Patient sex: M
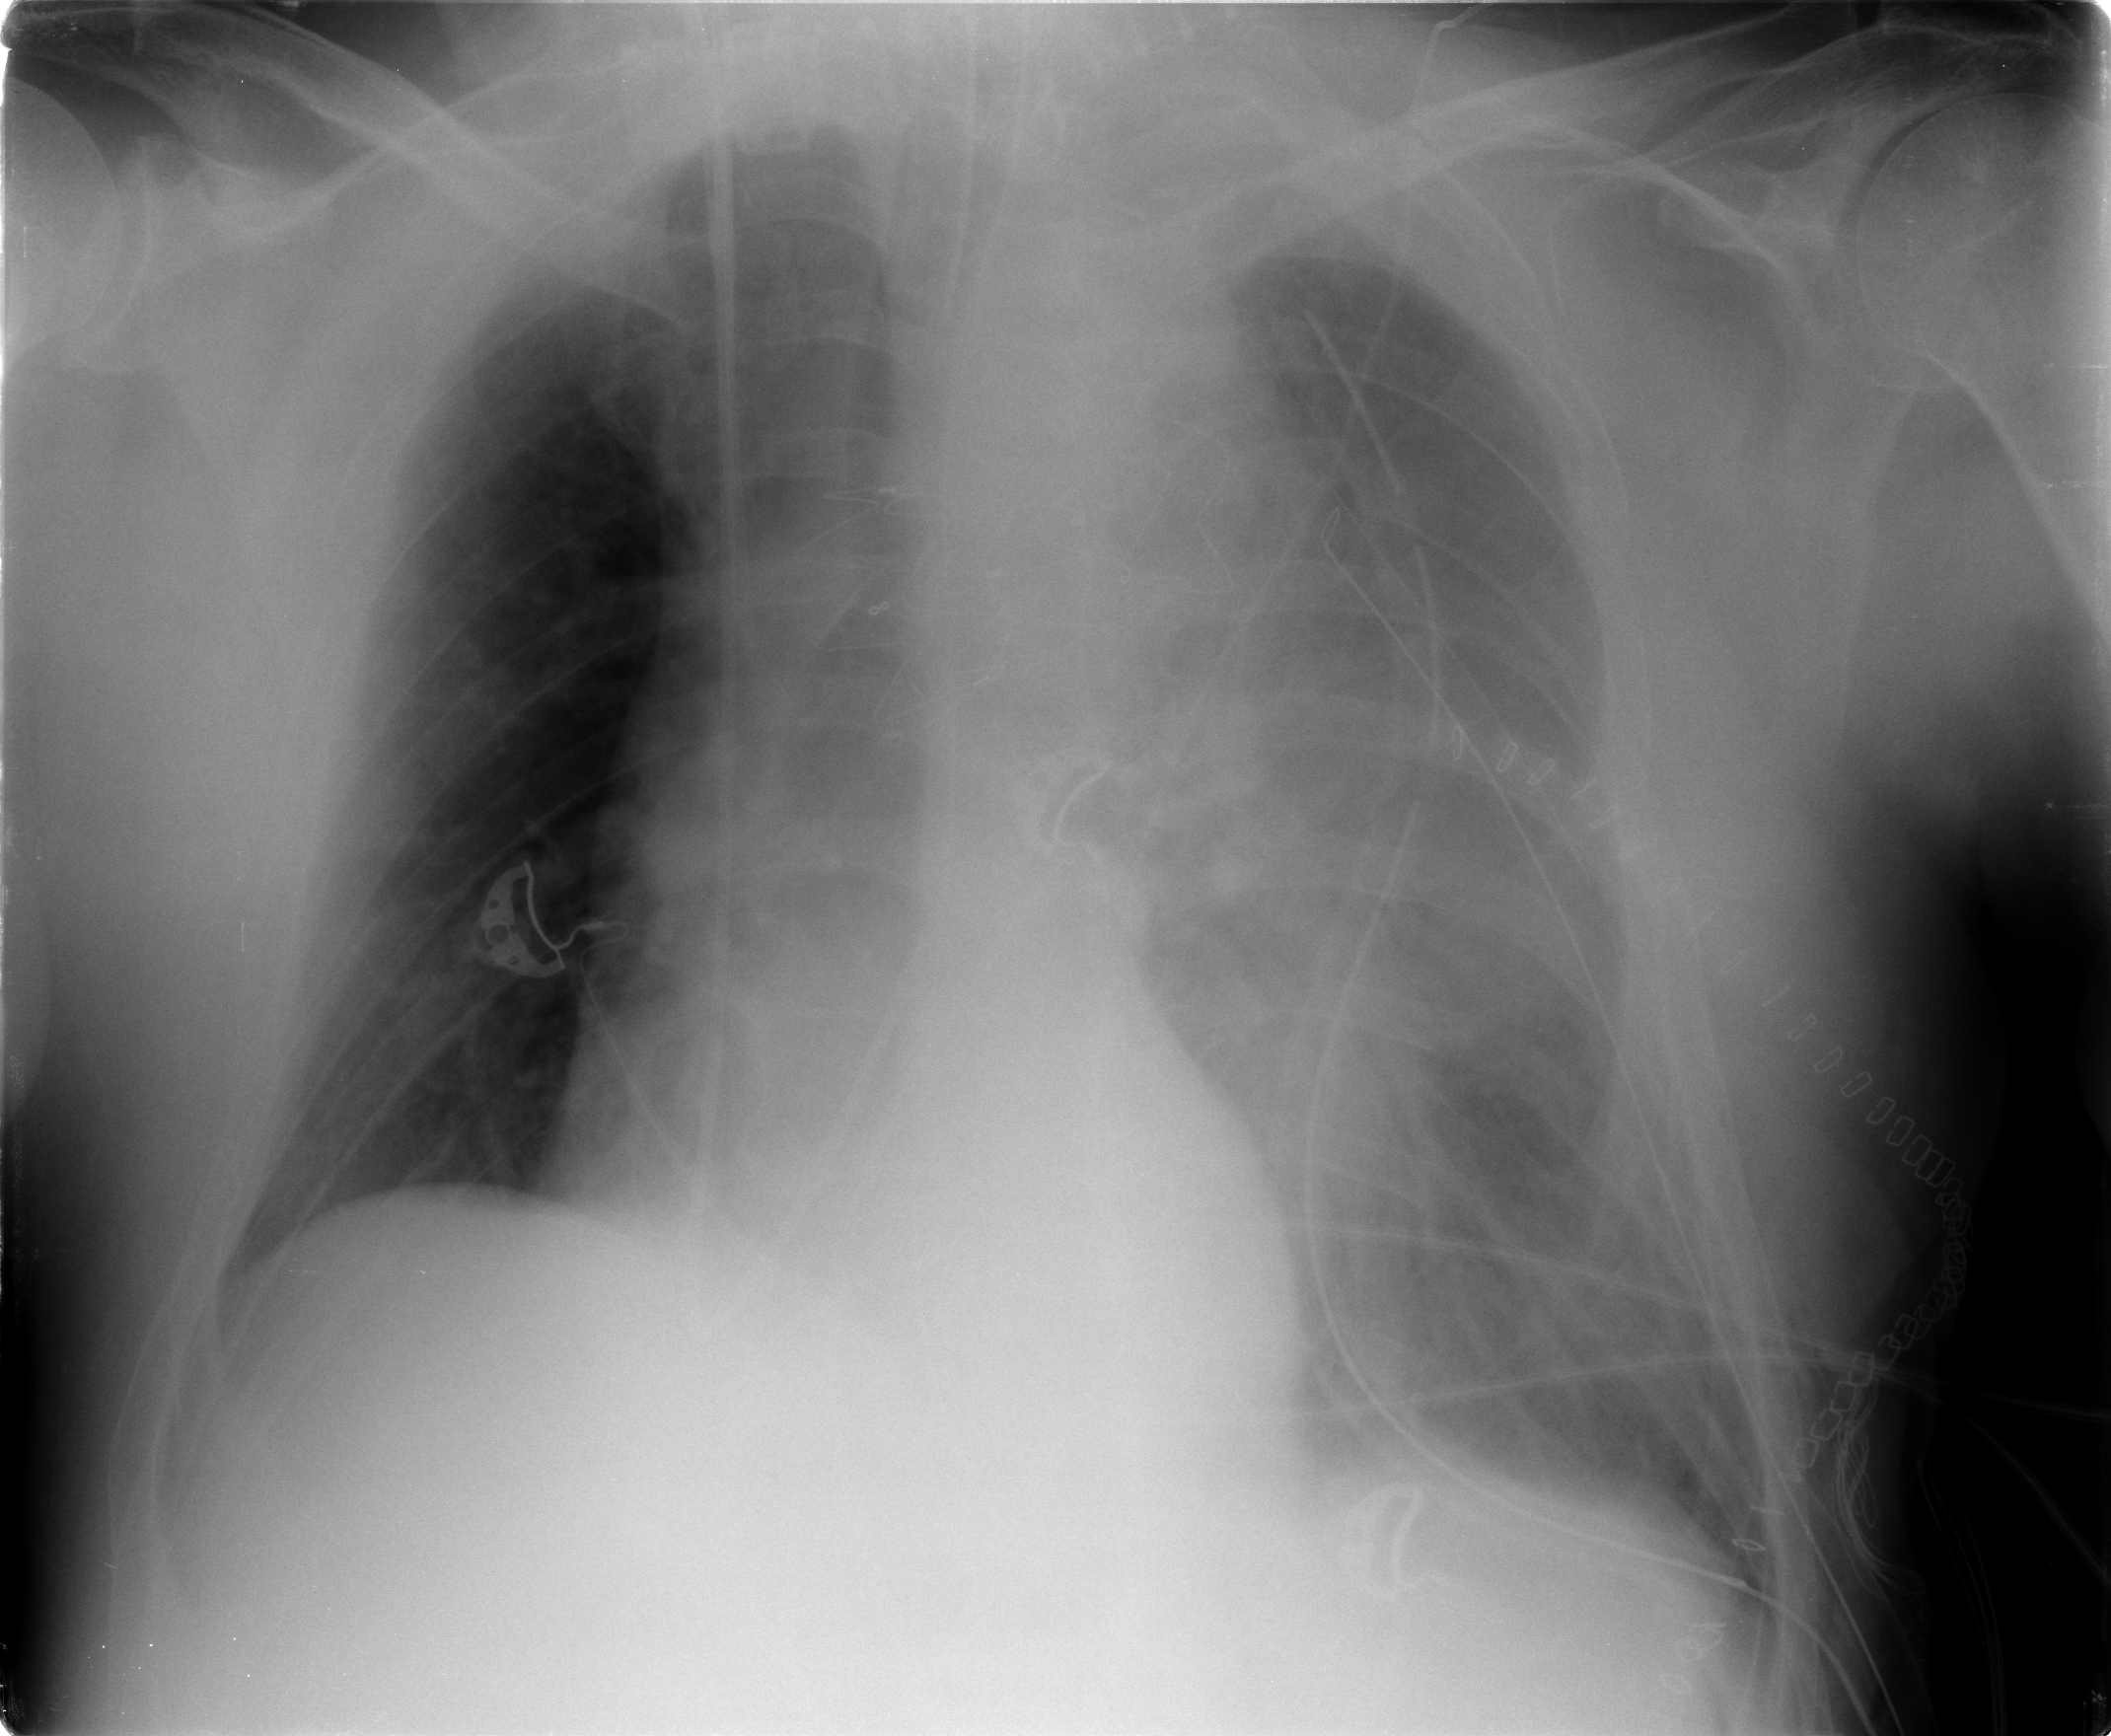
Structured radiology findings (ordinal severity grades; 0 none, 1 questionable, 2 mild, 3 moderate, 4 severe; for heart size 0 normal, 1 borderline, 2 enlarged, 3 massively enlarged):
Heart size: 1
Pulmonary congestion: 0
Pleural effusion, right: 0
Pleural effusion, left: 2
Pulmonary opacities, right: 0
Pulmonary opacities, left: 1
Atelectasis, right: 0
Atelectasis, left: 3